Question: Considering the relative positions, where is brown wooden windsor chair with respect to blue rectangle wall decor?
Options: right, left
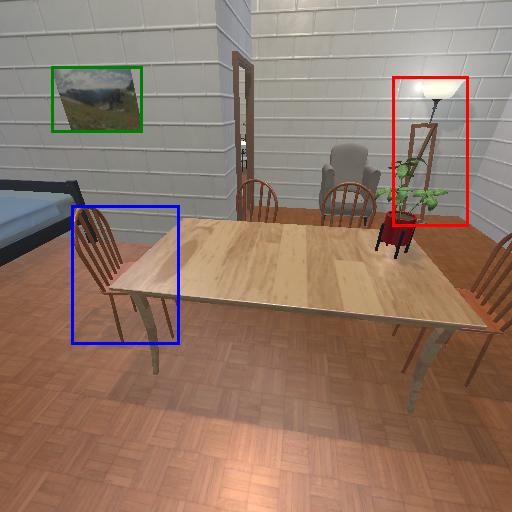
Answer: right